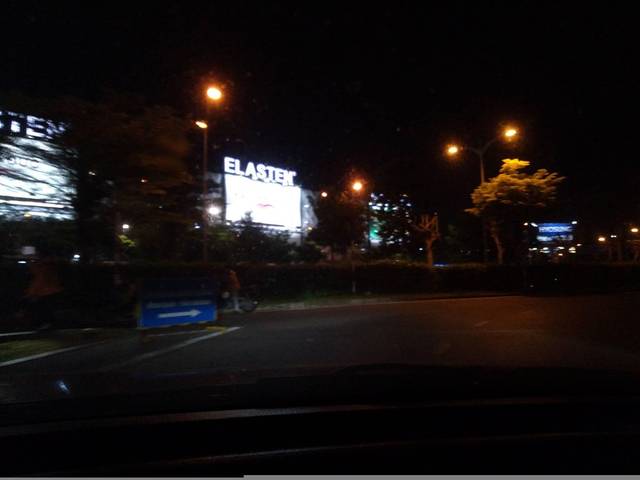
Region: Vietnam
Coordinates: 10.813, 106.665